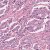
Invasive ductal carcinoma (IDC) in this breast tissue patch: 1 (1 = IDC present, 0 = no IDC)